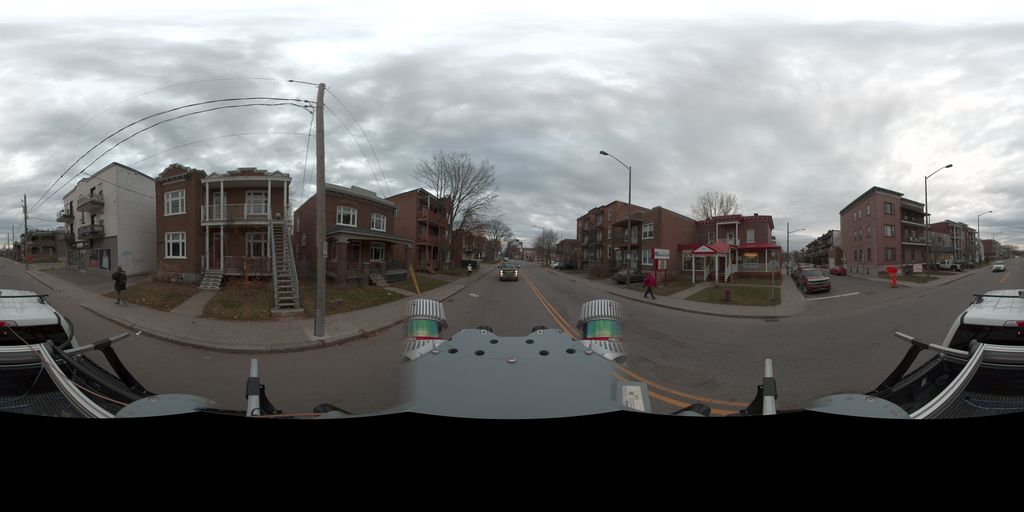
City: quebec_city